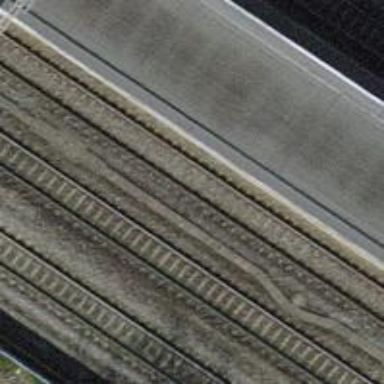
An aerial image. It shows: Stop position for public transport at railway stop.